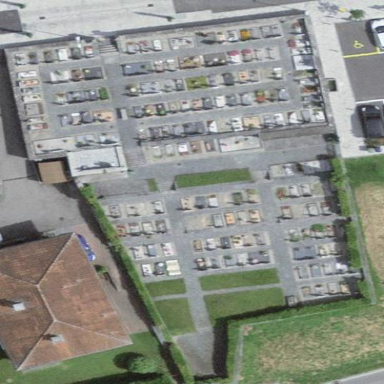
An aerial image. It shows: Cemetery.